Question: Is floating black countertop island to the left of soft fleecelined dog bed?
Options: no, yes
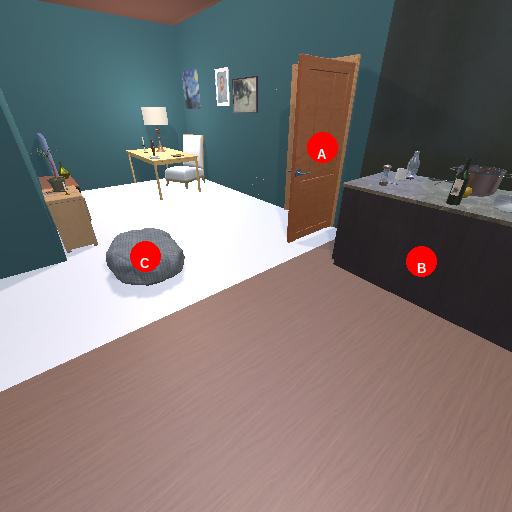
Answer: no